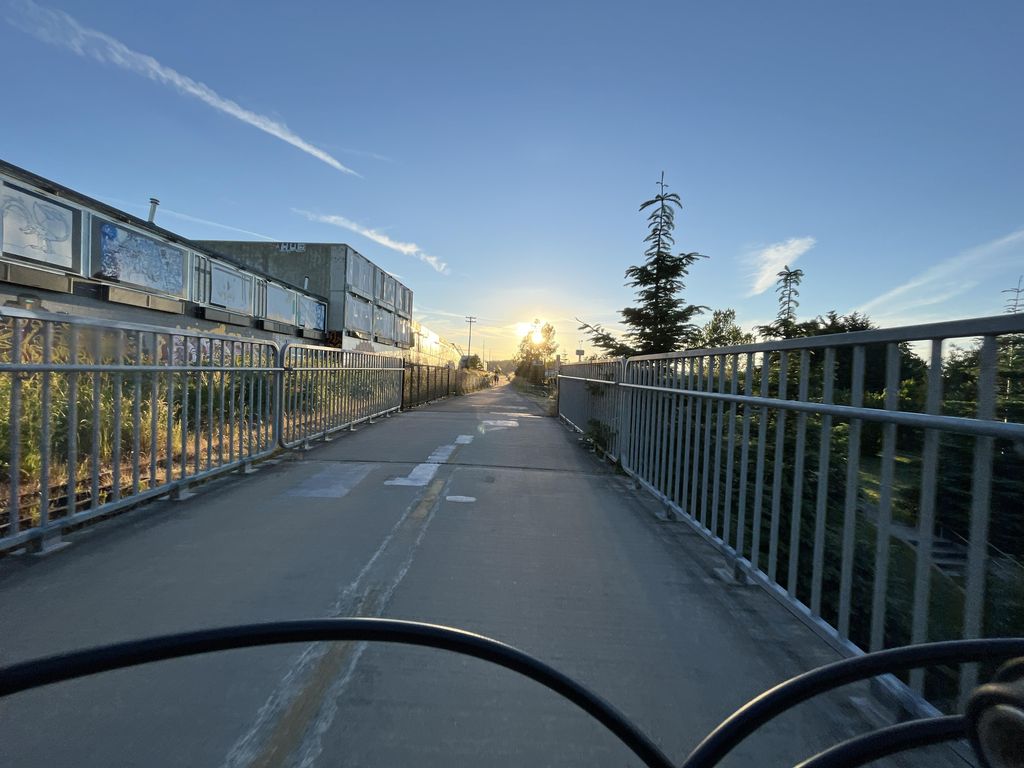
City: victoria